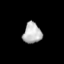
Tissue: lung
Cell type: Epithelial cells
Senescence score: 0.2293
Nuclear area (px): 371
Mean DAPI intensity: 183.42